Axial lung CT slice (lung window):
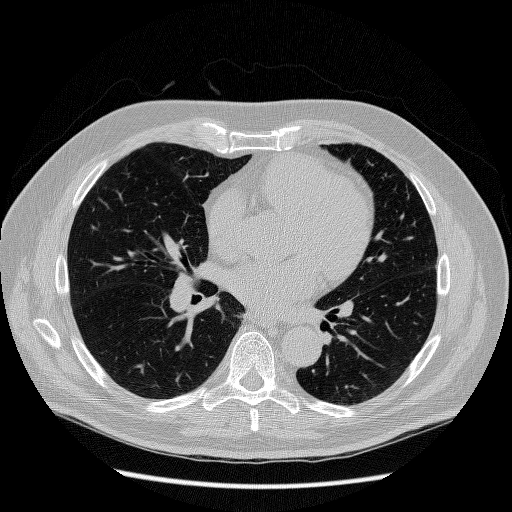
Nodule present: no